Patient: sex M, age 71
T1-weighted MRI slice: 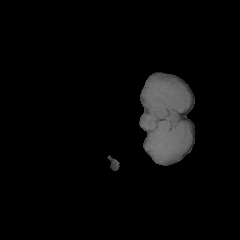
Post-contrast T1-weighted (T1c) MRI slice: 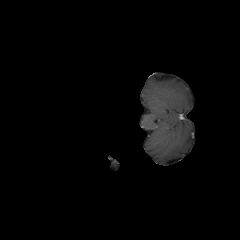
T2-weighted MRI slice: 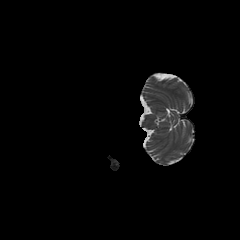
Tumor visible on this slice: no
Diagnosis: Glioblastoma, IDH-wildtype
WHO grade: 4